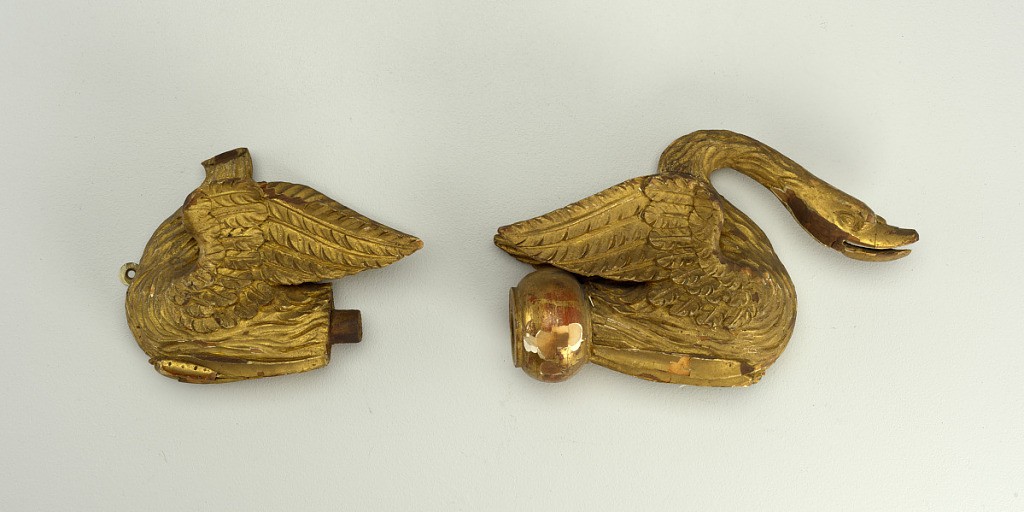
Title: terminal
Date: ca. 1830
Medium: wood, gilded
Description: transcribed from tag " 19th c. U.S.A, about 1830,pair of finials.  The Misses Hewitt"